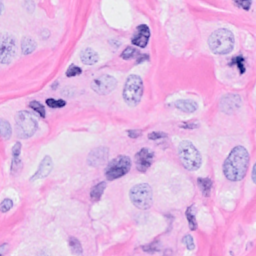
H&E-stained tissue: Breast